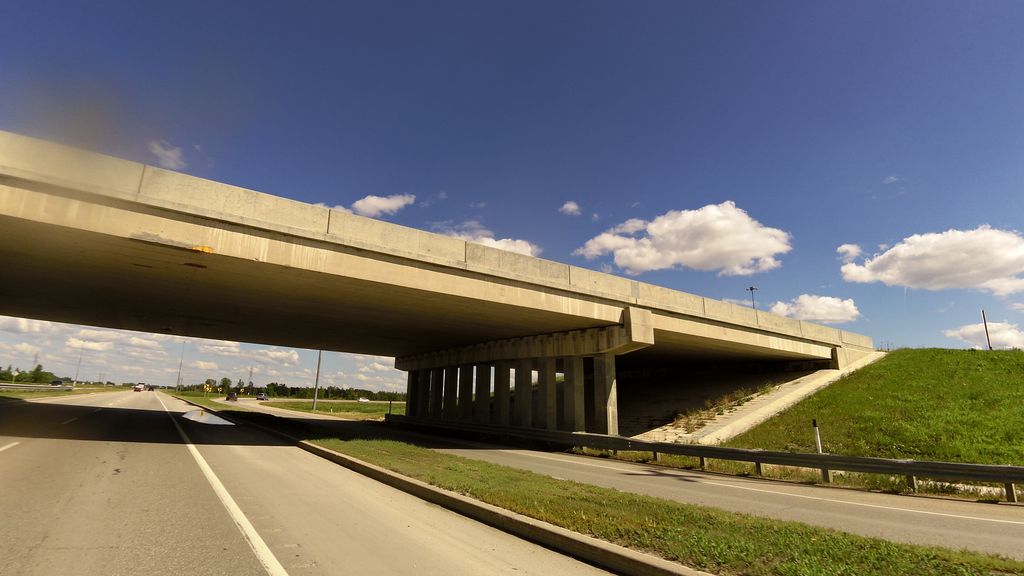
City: winnipeg